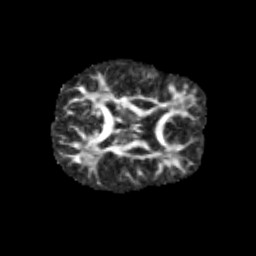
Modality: FA
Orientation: axial
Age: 9
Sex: male
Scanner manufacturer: siemens
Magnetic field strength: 3 T
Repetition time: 3.8 s
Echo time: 0.07 s